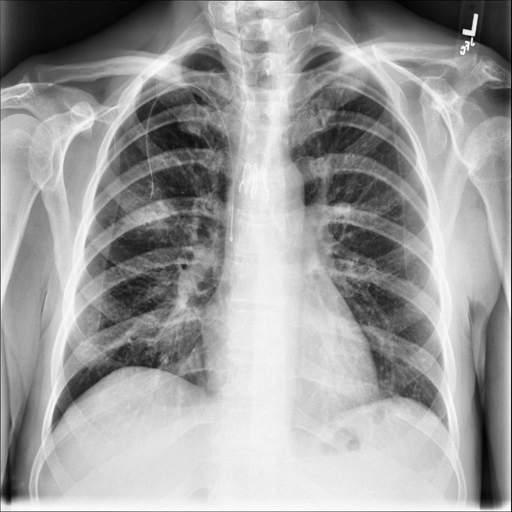
Finding: NORMAL